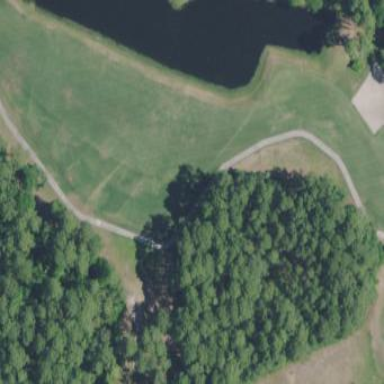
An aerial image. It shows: Golf fairway surrounded by grass.